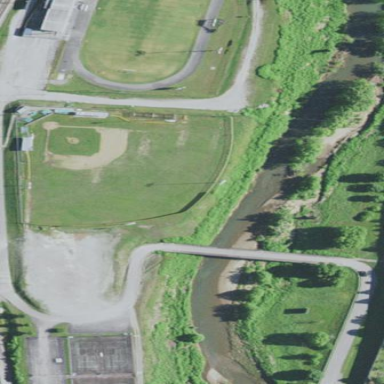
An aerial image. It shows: Baseball pitch for leisure and sports activities.